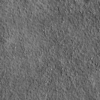
Label: not_dusty